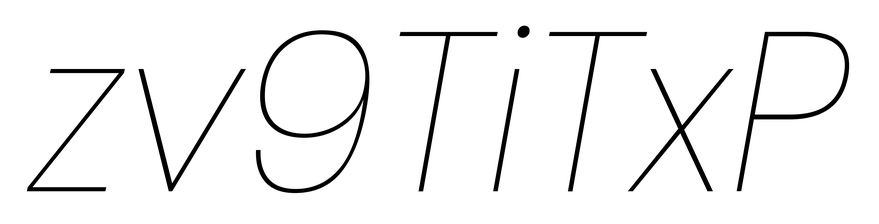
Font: Poppins-ThinItalic